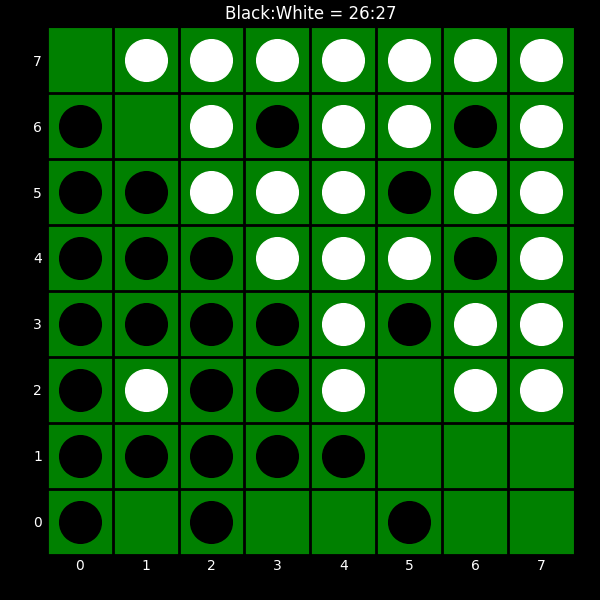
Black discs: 26
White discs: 27